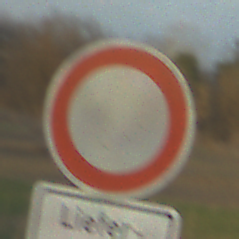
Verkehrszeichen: VerbotFahrzeugeAllerArt
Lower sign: BesondereFahrzeugeUndTransportgueter5
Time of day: SunriseSunset
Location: Outdoor (Nature)
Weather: PartlyCloudy
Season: NotSpecified
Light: Natural